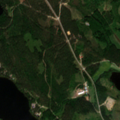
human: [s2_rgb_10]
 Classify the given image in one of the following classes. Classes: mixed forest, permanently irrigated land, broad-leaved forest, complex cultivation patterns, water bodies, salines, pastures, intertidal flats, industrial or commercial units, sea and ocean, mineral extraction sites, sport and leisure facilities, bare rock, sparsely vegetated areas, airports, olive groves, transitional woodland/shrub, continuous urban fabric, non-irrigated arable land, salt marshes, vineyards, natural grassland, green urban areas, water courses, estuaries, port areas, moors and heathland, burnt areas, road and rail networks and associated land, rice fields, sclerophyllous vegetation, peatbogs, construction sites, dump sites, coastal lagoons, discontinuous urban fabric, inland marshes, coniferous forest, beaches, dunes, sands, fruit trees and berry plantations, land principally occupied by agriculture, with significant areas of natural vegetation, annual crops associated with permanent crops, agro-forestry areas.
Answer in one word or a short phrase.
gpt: land principally occupied by agriculture, with significant areas of natural vegetation, coniferous forest, mixed forest, transitional woodland/shrub, water bodies